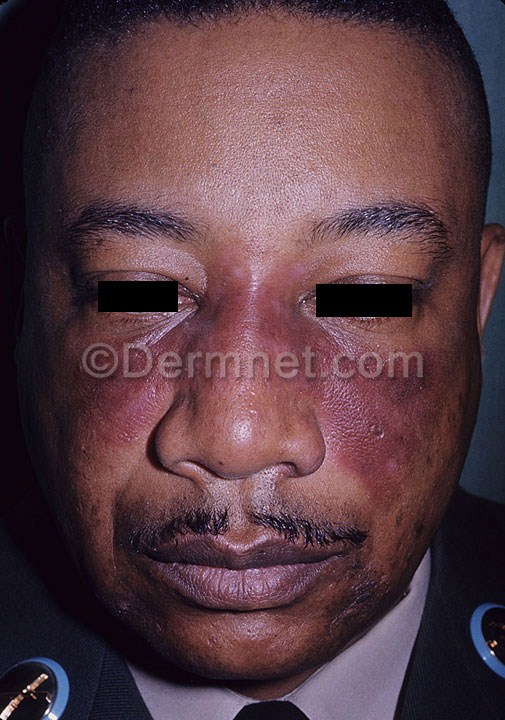
Disease: Seborrheic Keratoses and other Benign Tumors